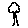
Label: tree